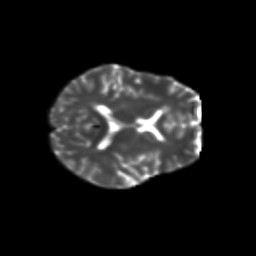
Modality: T2w
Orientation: axial
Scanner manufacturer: siemens
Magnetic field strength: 3 T
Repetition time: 9.2 s
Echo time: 0.084 s